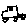
Label: car